Question: Given the schedule below, what is the maximum total time (in minutes) a person can spend in lectures? The selected schedule MUST include at least one Mathematics lecture and at least one Art lecture. In the chart: blue for mathematics, green for physics, yellow for art, purple for music, and orange for physical education. All time nodes are integer multiples of 10 minutes.
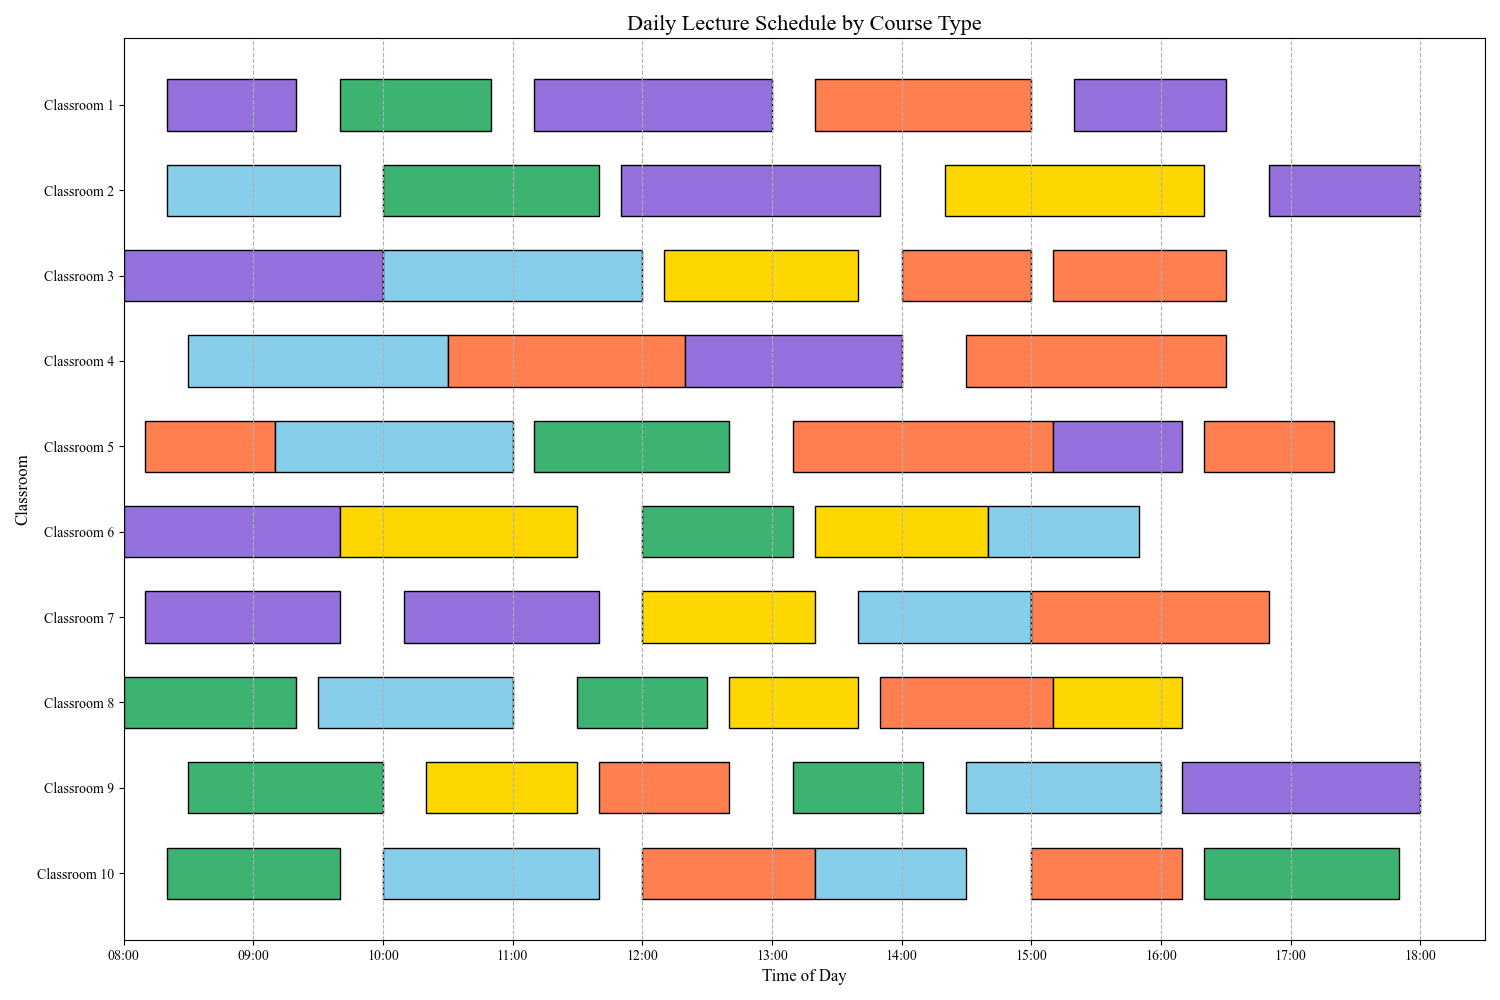
Answer: 600